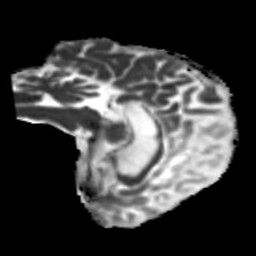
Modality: MD
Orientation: sagittal
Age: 49
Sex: male
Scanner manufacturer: siemens
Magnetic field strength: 3 T
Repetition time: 5.25 s
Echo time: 0.08 s